Interaction volume radius: 10 \u00c5
Interaction volume height: 20 \u00c5
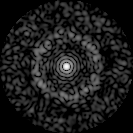
Disorder parameter: 0.8467